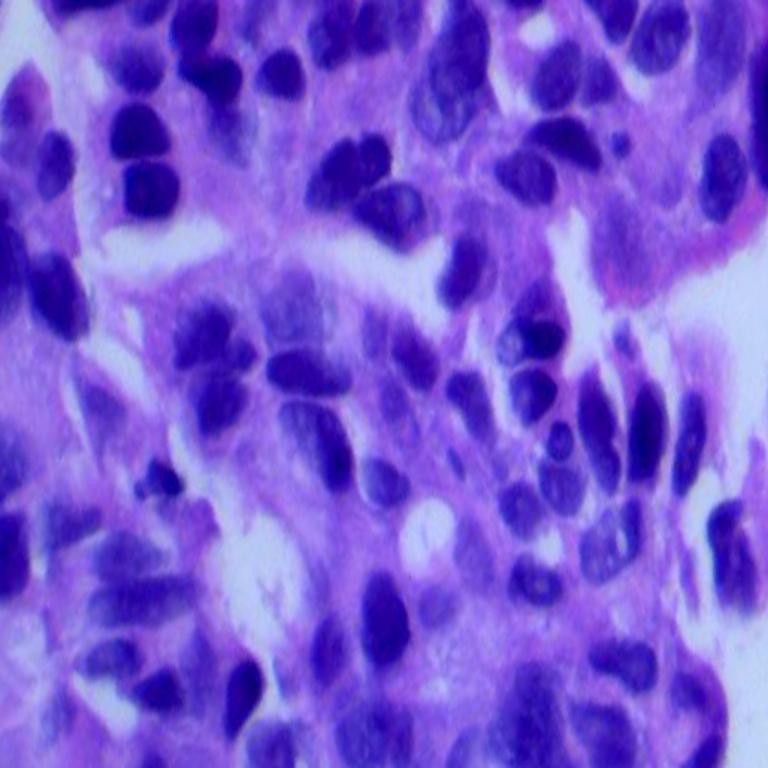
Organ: lung
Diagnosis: adenocarcinomas